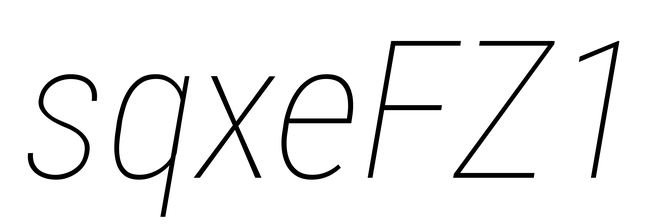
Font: Roboto-Italic_Condensed_Thin_Italic